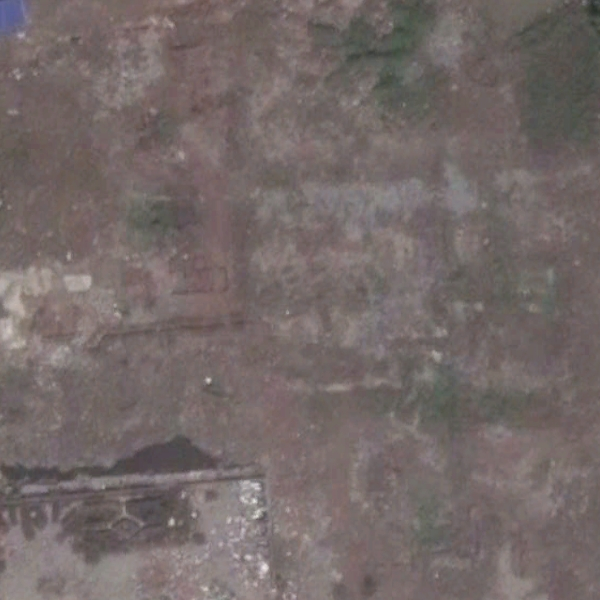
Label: BareLand